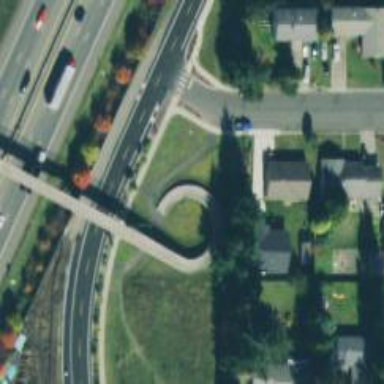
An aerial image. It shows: Footway.